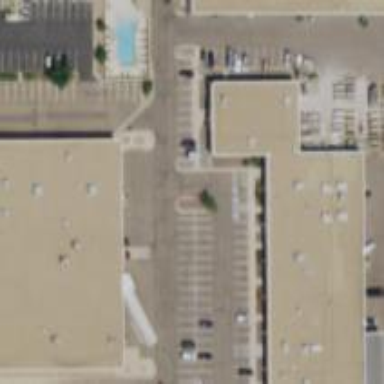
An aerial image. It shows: Parking space is available.